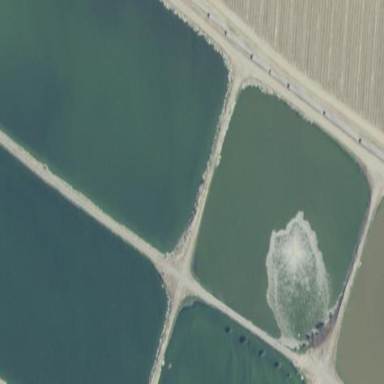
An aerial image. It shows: Reservoir of water located near wastewater plant.